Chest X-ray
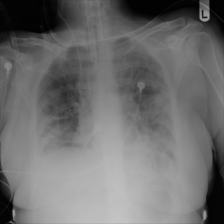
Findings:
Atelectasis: negative
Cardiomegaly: negative
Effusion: negative
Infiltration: negative
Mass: negative
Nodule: negative
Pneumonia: negative
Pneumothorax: negative
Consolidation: negative
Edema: negative
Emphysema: negative
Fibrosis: negative
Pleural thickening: negative
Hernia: negative